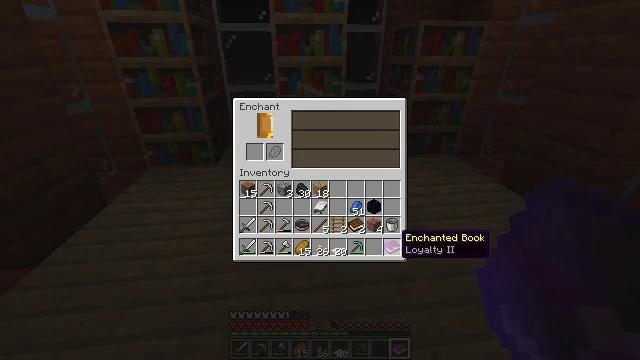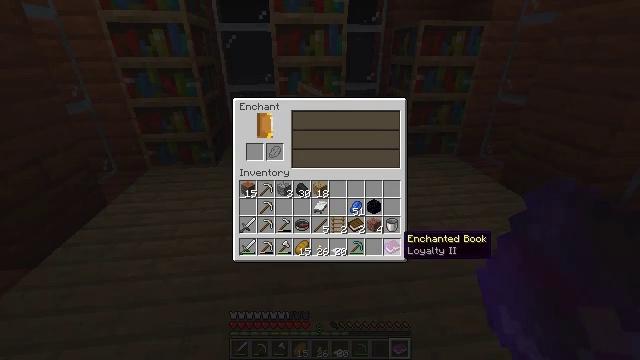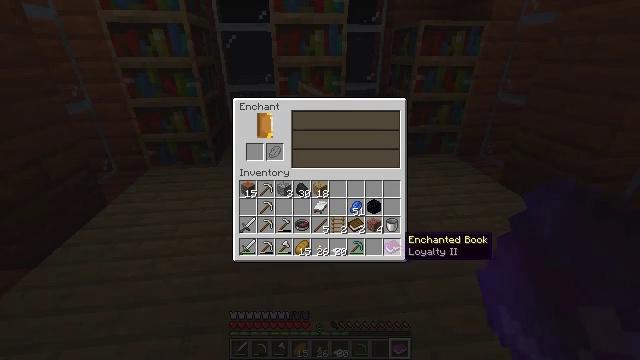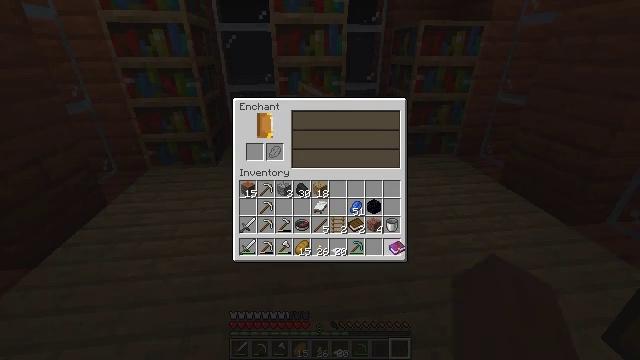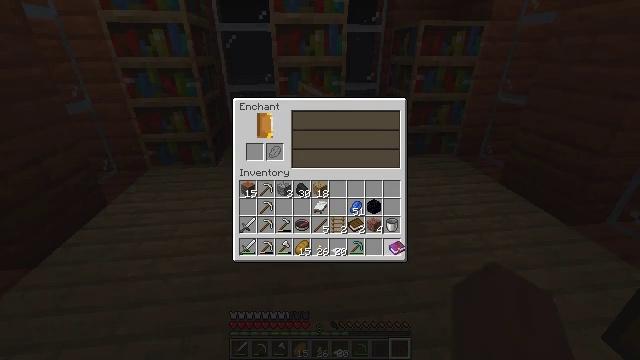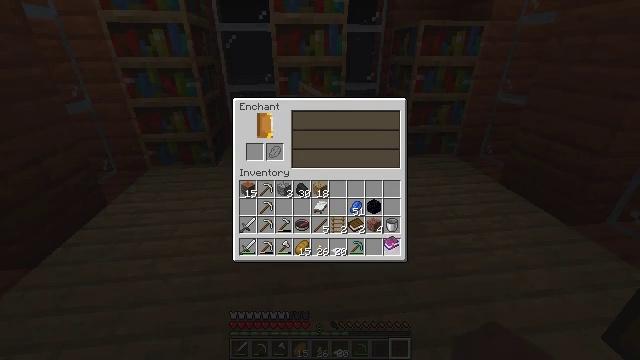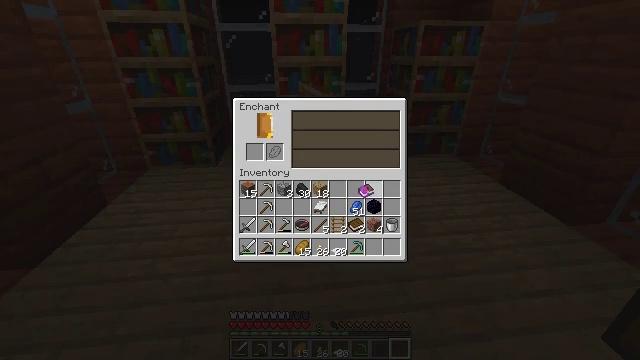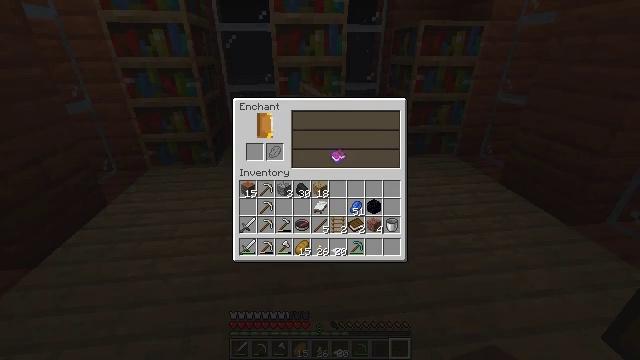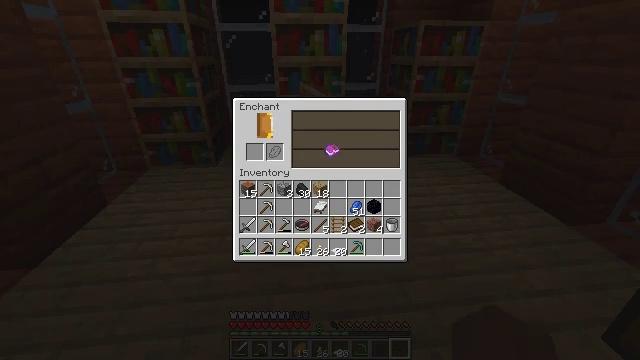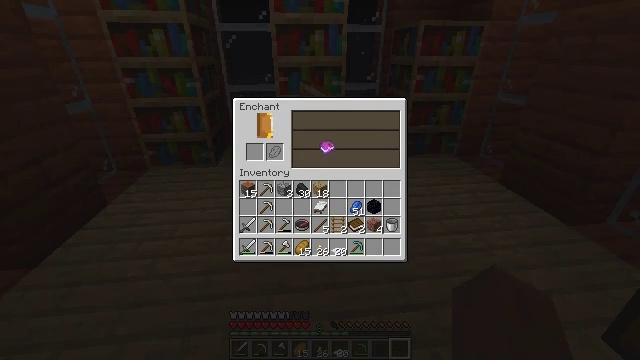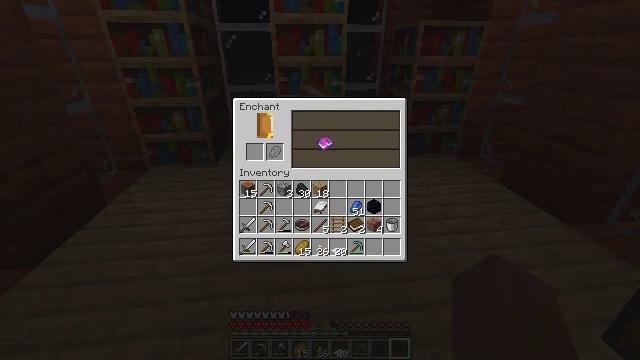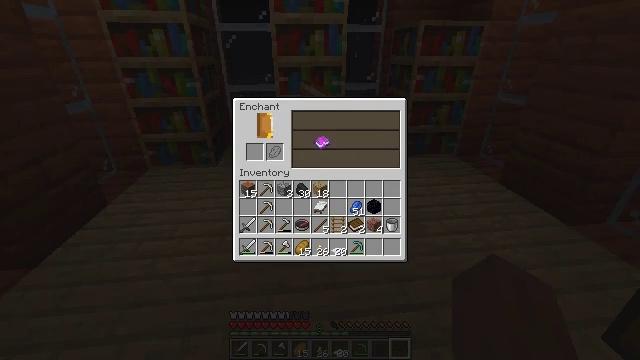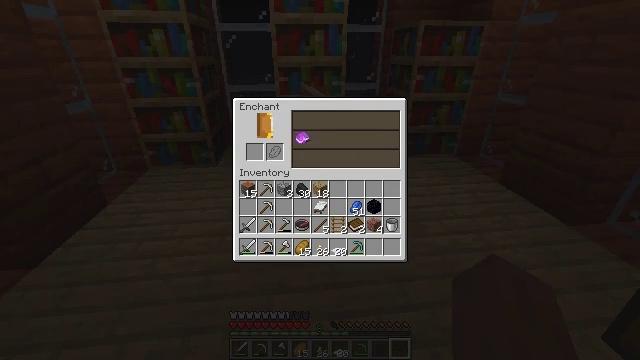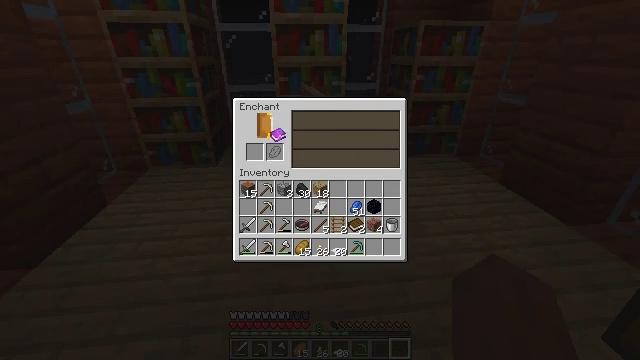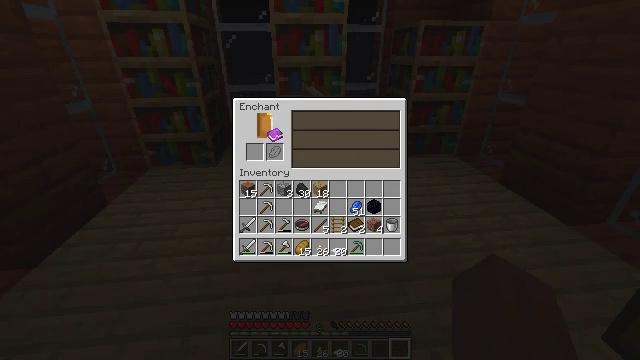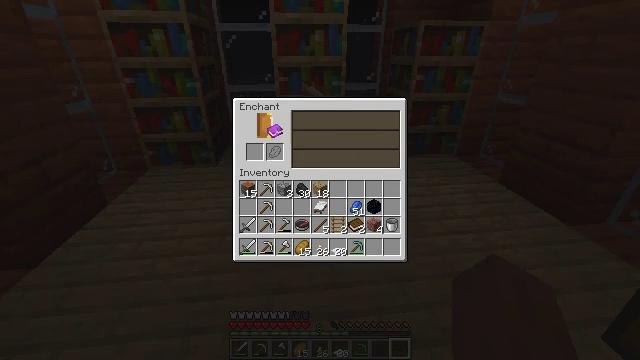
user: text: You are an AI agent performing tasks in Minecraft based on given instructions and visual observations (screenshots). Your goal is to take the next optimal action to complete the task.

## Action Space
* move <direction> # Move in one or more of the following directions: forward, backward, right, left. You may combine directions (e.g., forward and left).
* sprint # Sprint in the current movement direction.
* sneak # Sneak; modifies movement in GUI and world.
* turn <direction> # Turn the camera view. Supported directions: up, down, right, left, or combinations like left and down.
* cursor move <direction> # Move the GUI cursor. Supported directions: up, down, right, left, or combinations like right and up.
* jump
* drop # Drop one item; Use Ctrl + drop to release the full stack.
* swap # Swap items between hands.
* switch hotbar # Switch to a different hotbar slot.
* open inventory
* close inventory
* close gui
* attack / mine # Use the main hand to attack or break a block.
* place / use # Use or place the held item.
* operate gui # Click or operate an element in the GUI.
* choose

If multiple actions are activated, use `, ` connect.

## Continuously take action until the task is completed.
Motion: motion action
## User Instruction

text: Prepare paper and leather to craft a book.
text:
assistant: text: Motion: no_op
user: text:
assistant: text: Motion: no_op
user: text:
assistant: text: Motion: attack / mine
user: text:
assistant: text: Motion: attack / mine
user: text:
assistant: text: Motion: attack / mine
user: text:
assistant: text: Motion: turn left and up
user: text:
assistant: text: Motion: turn left and up
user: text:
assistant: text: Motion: no_op
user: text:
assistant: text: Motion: no_op
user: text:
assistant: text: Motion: no_op
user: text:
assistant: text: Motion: no_op
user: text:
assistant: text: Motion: turn left
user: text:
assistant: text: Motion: turn left
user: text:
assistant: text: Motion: no_op
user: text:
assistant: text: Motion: no_op
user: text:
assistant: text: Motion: no_op
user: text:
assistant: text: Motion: no_op
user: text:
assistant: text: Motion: attack / mine
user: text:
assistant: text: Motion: attack / mine
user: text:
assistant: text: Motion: attack / mine
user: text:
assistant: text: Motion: attack / mine
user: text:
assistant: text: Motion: no_op
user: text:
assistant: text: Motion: no_op
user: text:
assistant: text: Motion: no_op
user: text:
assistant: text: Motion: no_op
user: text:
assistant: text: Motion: no_op
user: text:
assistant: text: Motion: no_op
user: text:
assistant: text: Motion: attack / mine
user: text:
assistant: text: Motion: attack / mine
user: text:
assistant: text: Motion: attack / mine